Question: I have this map

I managed to extract each country in different png file and I made this map by using AS3 code to place each country in its own place. It works properly but there is one thing I don't like and that is the quality of the images. You clearly see gaps between some countries and some borders are thicker than others. That is because I did the extraction with free hand.
Is there a way to get more clear boundaries with code and export the result in png file for each country?
Maybe using some map services like Google maps?
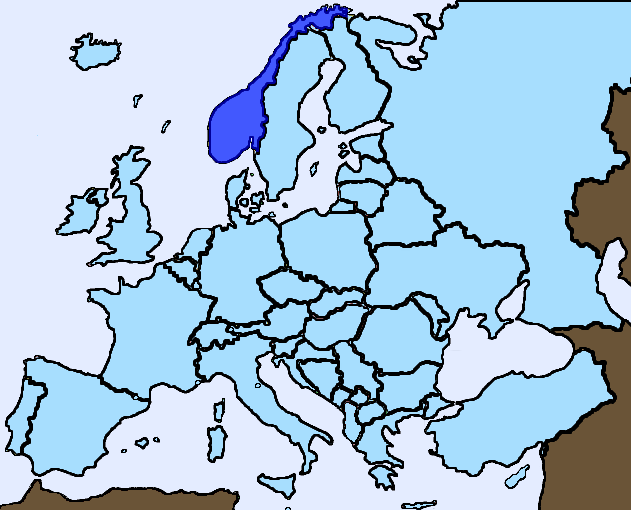
Answer: I would recommend you to use vector images instead; you can find some in the SVG format (easily convertible) on Wikipedia:
<URL>
Each '<path></path>' node in the file refers to a country, where the 'id' attribute contains the country code and the 'd' attribute is the path in the SVG format.